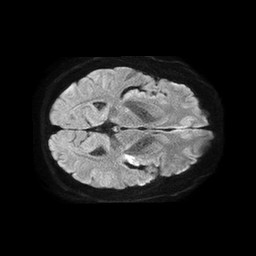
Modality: TRACE
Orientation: axial
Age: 59
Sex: female
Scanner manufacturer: philips
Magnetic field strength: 1.5 T
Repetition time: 4.6 s
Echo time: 0.08941 s